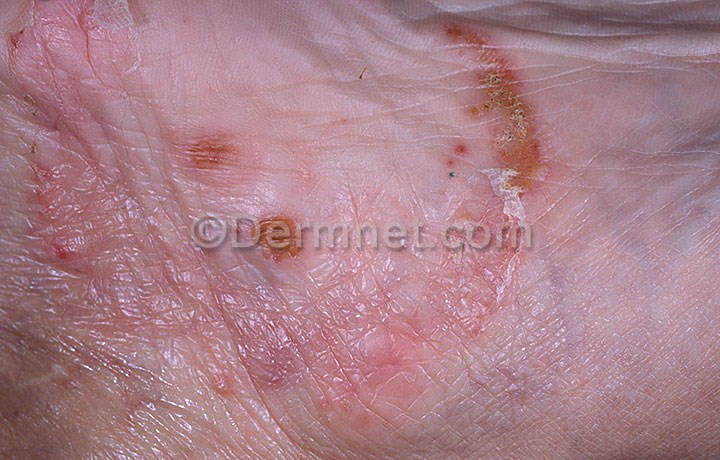
Disease: Tinea Ringworm Candidiasis and other Fungal Infections